Question: I am actually working on a large database and I am querying the following data;
'''
SELECT ldd.LDistCD, ldd.LDistDescPay
FROM LDetail ldd
INNER JOIN LDist ld
ON ldd.ID = ld.ID
AND ld.ID = '019458'
AND ld.LDistType = 'F'
'''

What I am doing next, is to loop across the results (27873) in my VB codes to concatenate the data in the following format;
'''
LDistCD + '|' + LDistDescPay
'''
Normally that would be a very time consuming time looping through all these rows. Hence to optimise the work, I am using the following query which should already concatenate the data for me;
'''
SELECT stuff((SELECT ',' + ldd.LddLabourDistCD + '|' + ldd.LddLabourDistDescPay
FROM LDetail ldd
INNER JOIN LDist ld
ON ldd.ID = ld.ID
AND ld.ID = 019425 AND ld.LDistType = 'F'
FOR XML
PATH ('')), 1, 1, '')
'''
Everything is working fine except for the result, whereby some data is being truncated!! Running the last query on MS SQL Server returns the concatenate result but it is not complete. I get the impression there's a limit to the result which is being exceeded.
Can anyone help on the issue please?
Difficult for me to upload the db or the result but just to tell you that the 27873 rows, when concatenated in one string, is not fitting in the result.
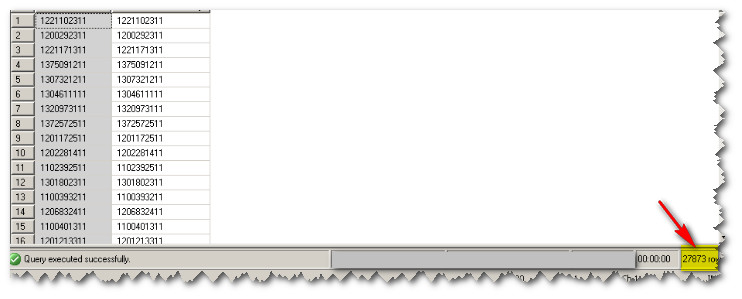
Answer: The truncation you are seeing is specific to SQL Server Management Studio (SSMS). If you go to the menu and select , then go to and then to , you should see on the right side a section for "Maximum Characters Retrieved". The "Non XML data" has a max of 65,535 (which should also be the default) and the "XML data" is a drop-down with options:
- - - -
Since the 'XML' datatype can bring back more than 65,535 characters, you can convert your output to XML (this is only needed when using SSMS; client libraries should pull back the full string):
'''
SELECT CONVERT(XML,
stuff((SELECT ',' + ldd.LddLabourDistCD + '|' + ldd.LddLabourDistDescPay
FROM LDetail ldd
INNER JOIN LDist ld
ON ldd.ID = ld.ID
AND ld.ID = 019425
AND ld.LDistType = 'F'
FOR XML PATH ('')), 1, 1, '')
)
'''